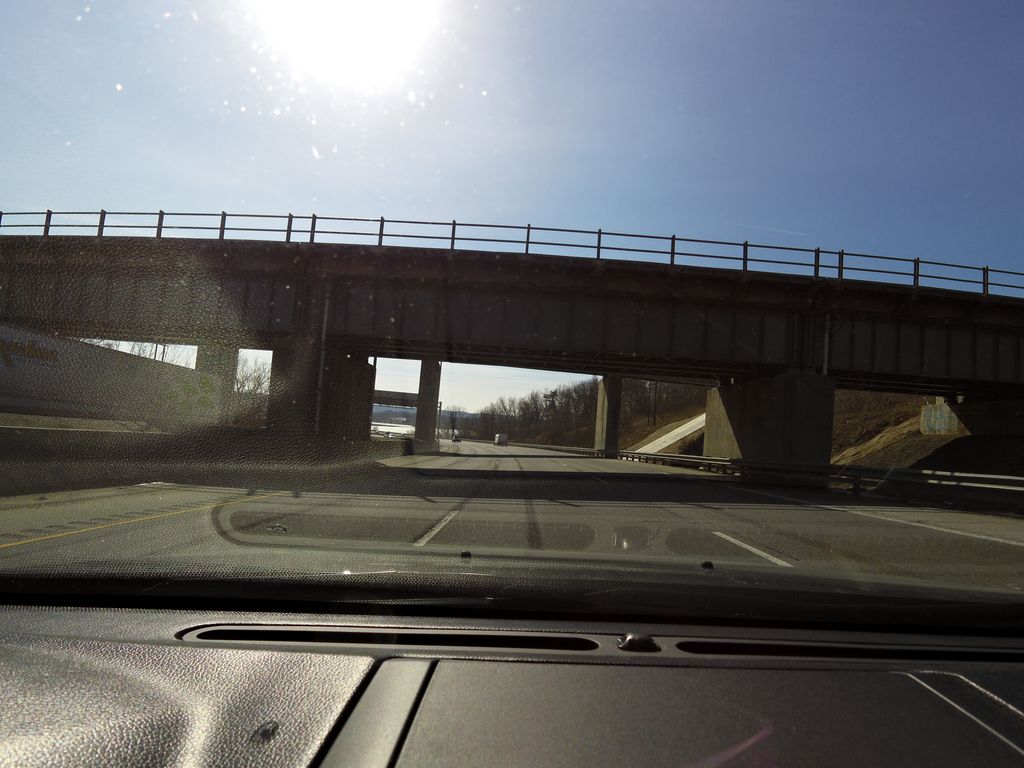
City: hamilton